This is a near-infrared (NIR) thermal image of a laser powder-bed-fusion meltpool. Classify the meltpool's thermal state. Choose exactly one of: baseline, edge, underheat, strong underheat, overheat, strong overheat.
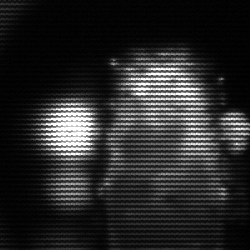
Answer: strong underheat